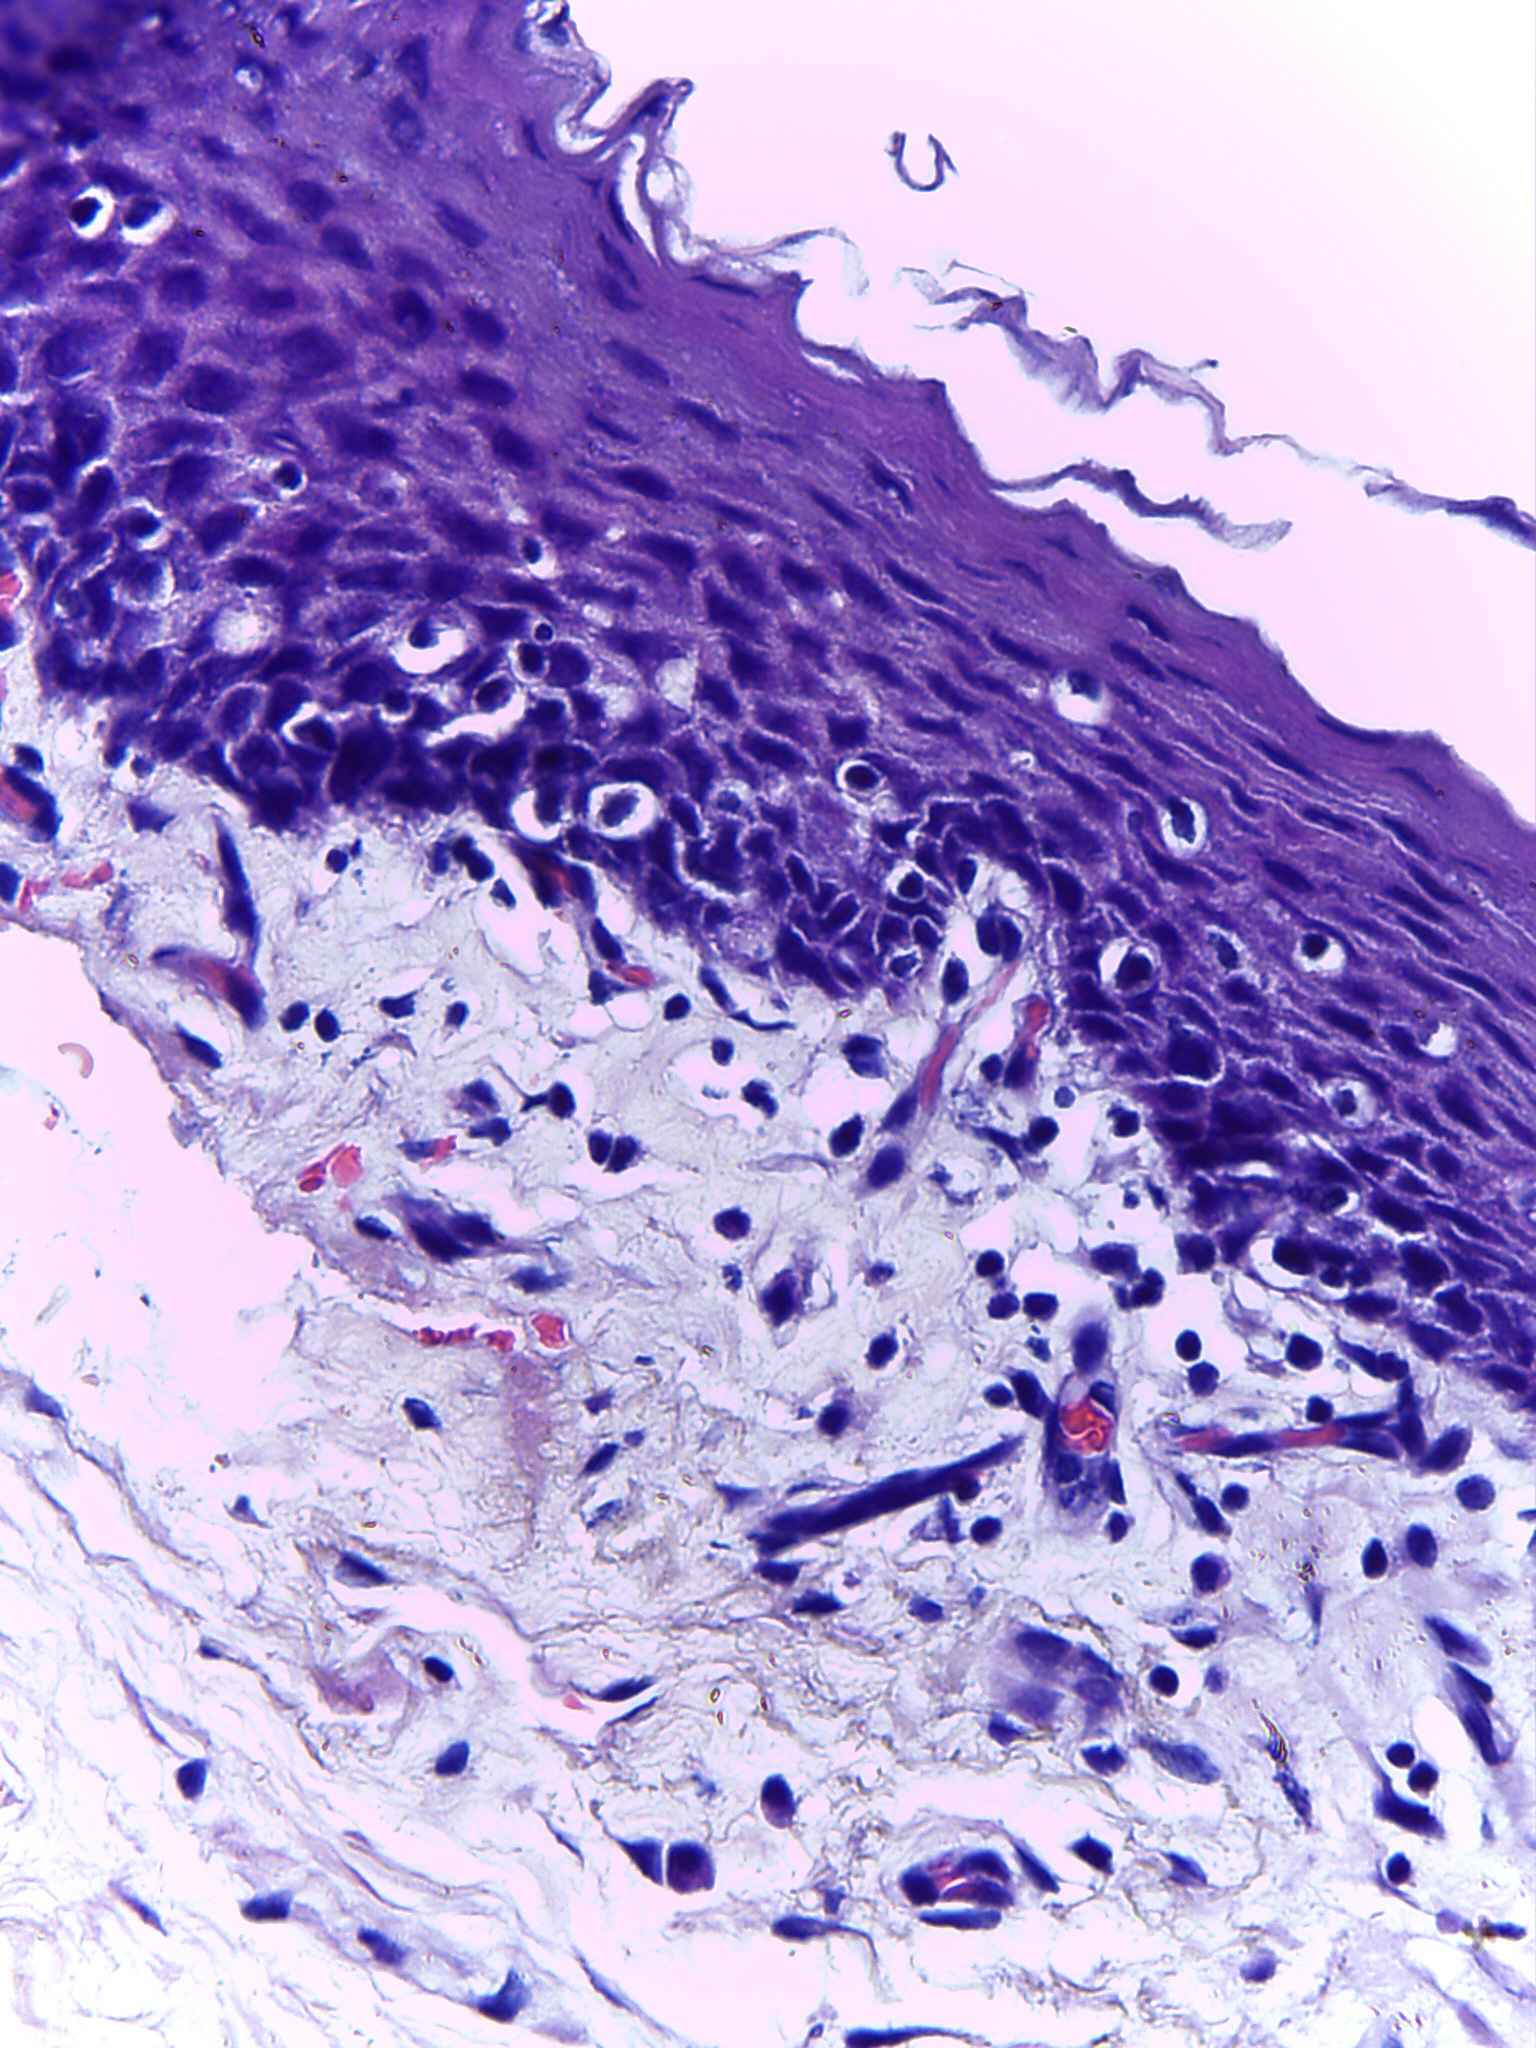
Diagnosis: OSCC